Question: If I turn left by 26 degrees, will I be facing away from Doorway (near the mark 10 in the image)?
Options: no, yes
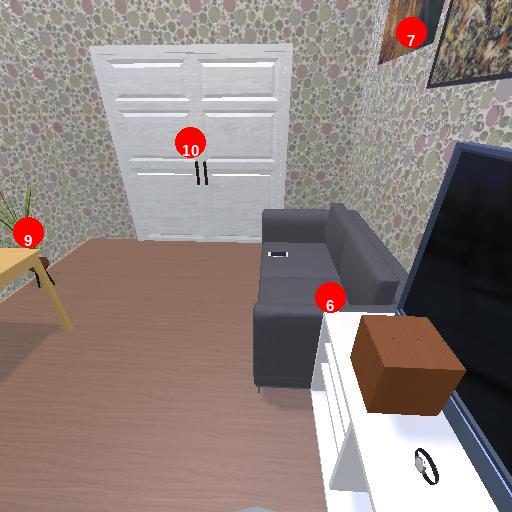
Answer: no